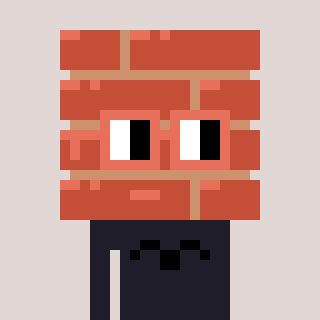
a pixel art character with square orange glasses, a wall-shaped head and a grayscale-colored body on a warm background